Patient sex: F
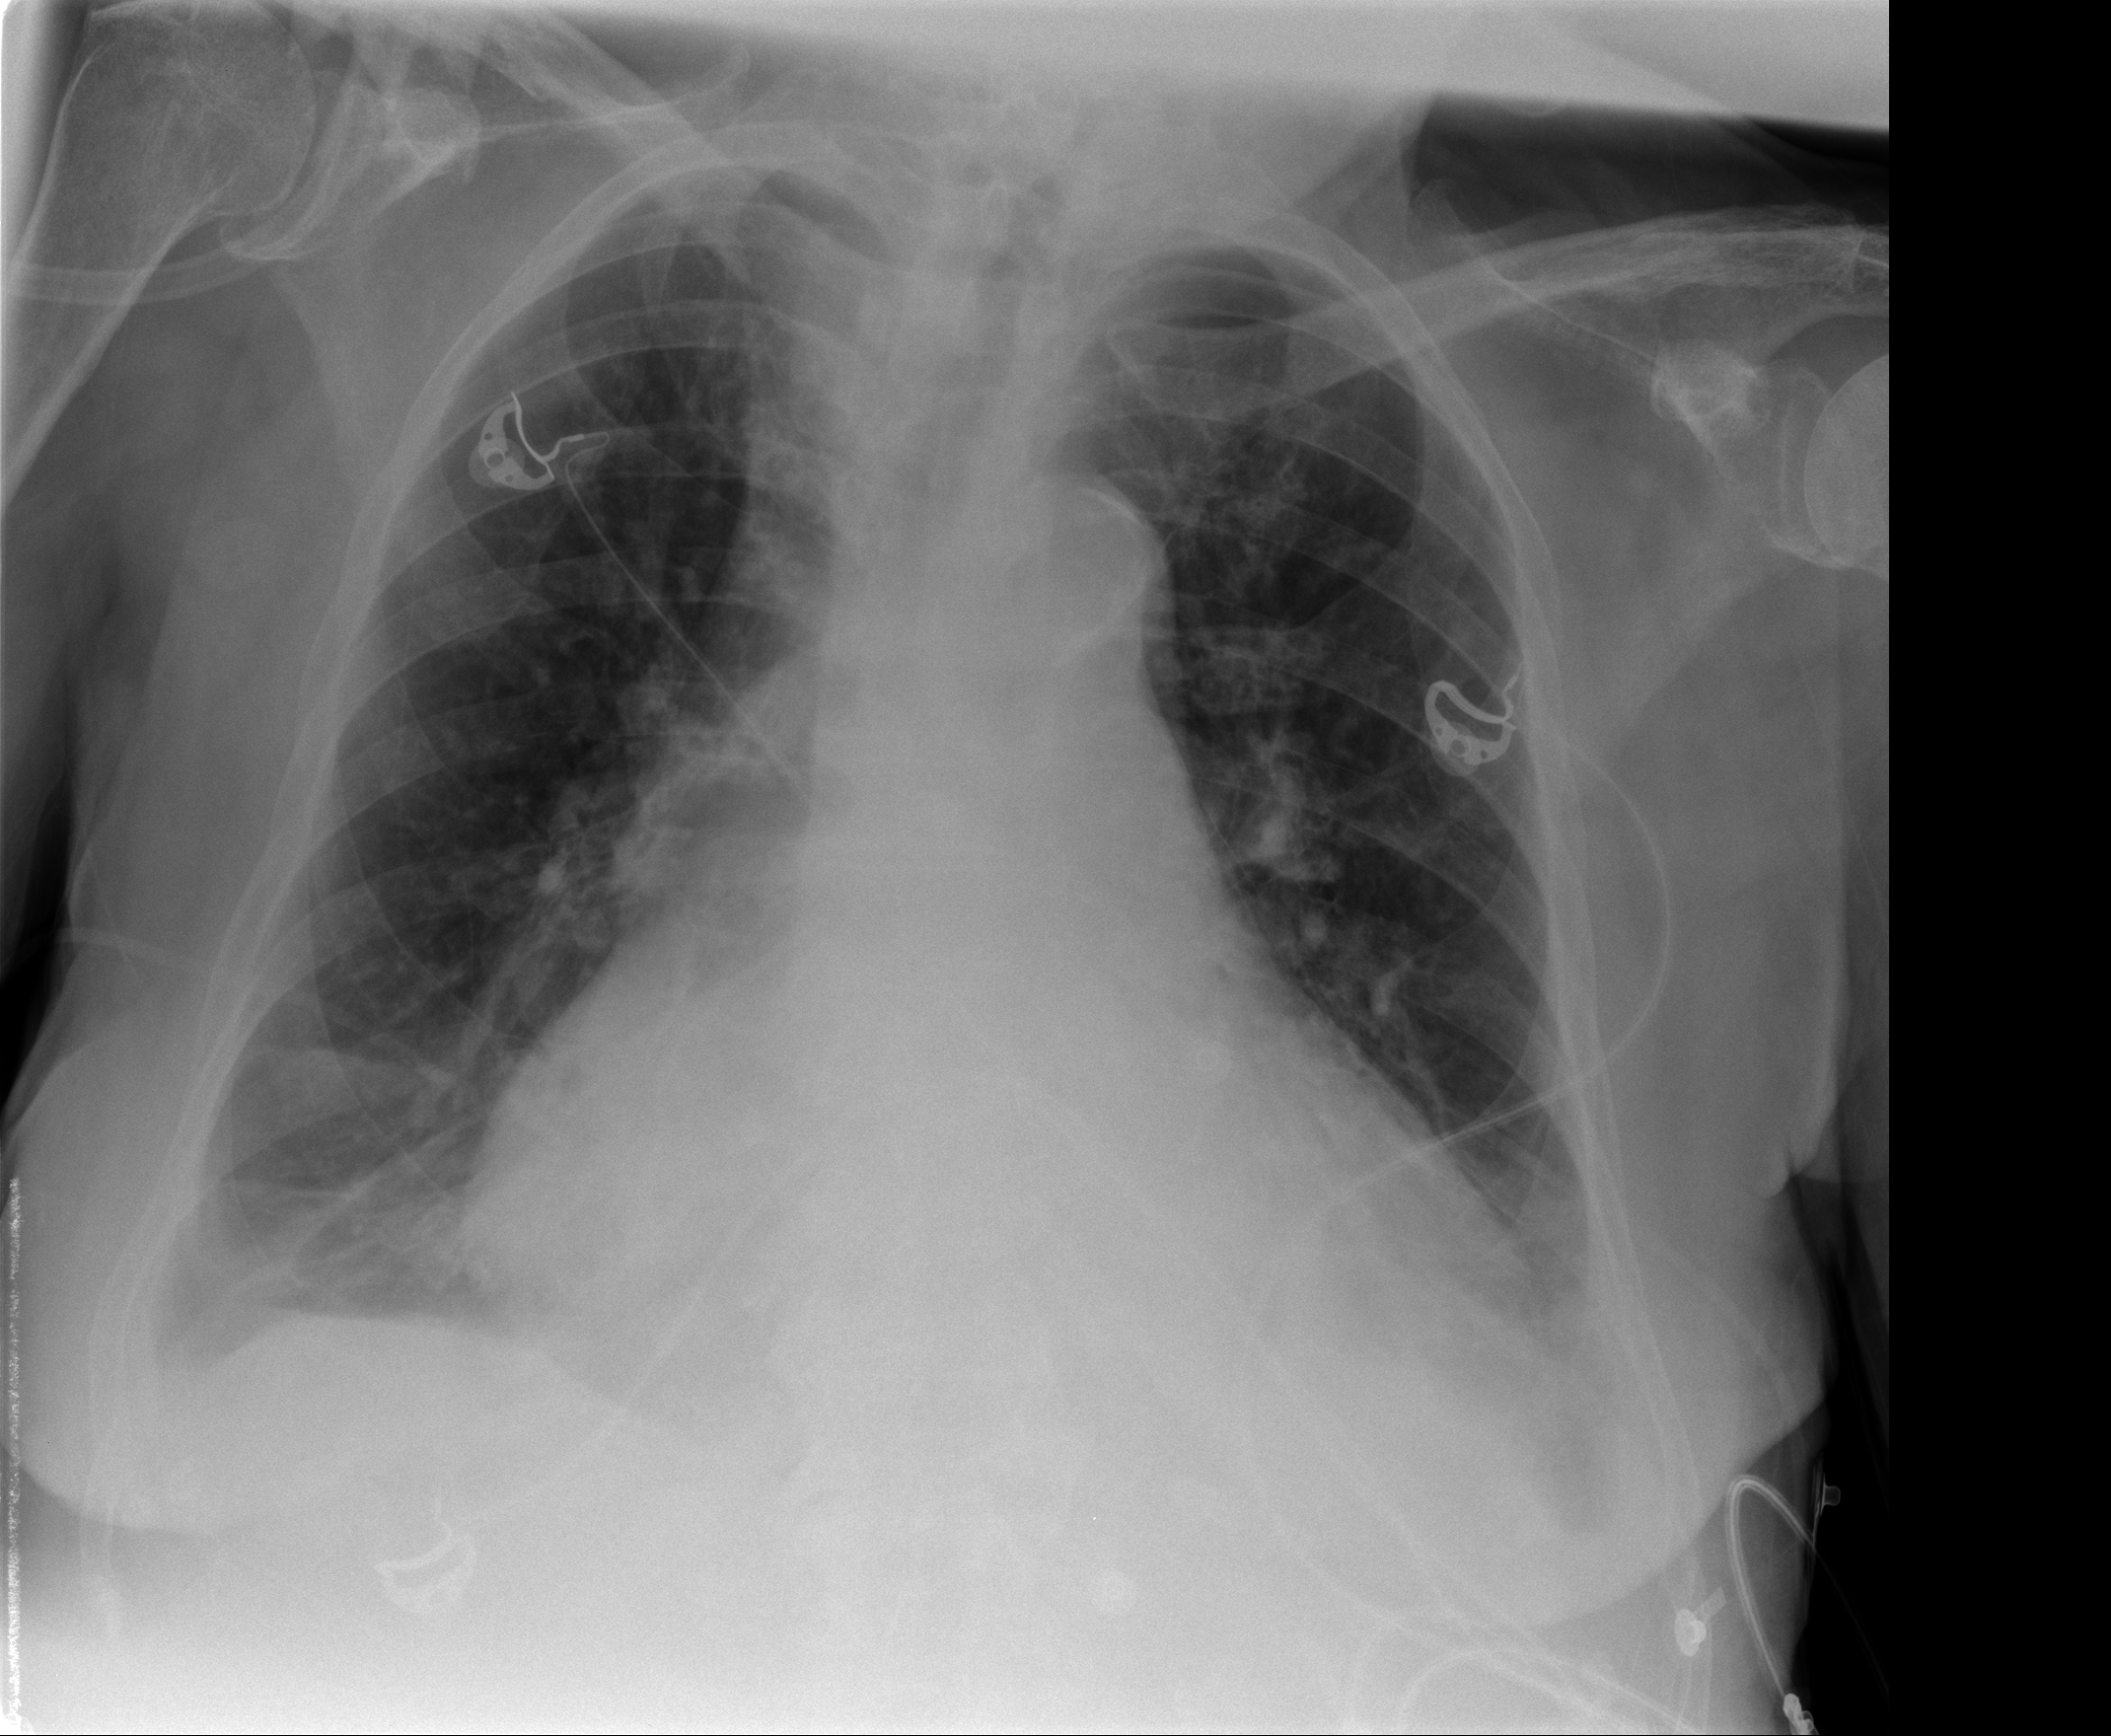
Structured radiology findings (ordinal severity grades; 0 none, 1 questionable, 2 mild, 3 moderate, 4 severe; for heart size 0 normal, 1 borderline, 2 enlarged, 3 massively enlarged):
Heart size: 3
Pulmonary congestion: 1
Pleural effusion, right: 2
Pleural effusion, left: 2
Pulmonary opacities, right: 0
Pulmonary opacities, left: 0
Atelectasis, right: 2
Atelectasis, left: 2